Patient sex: F
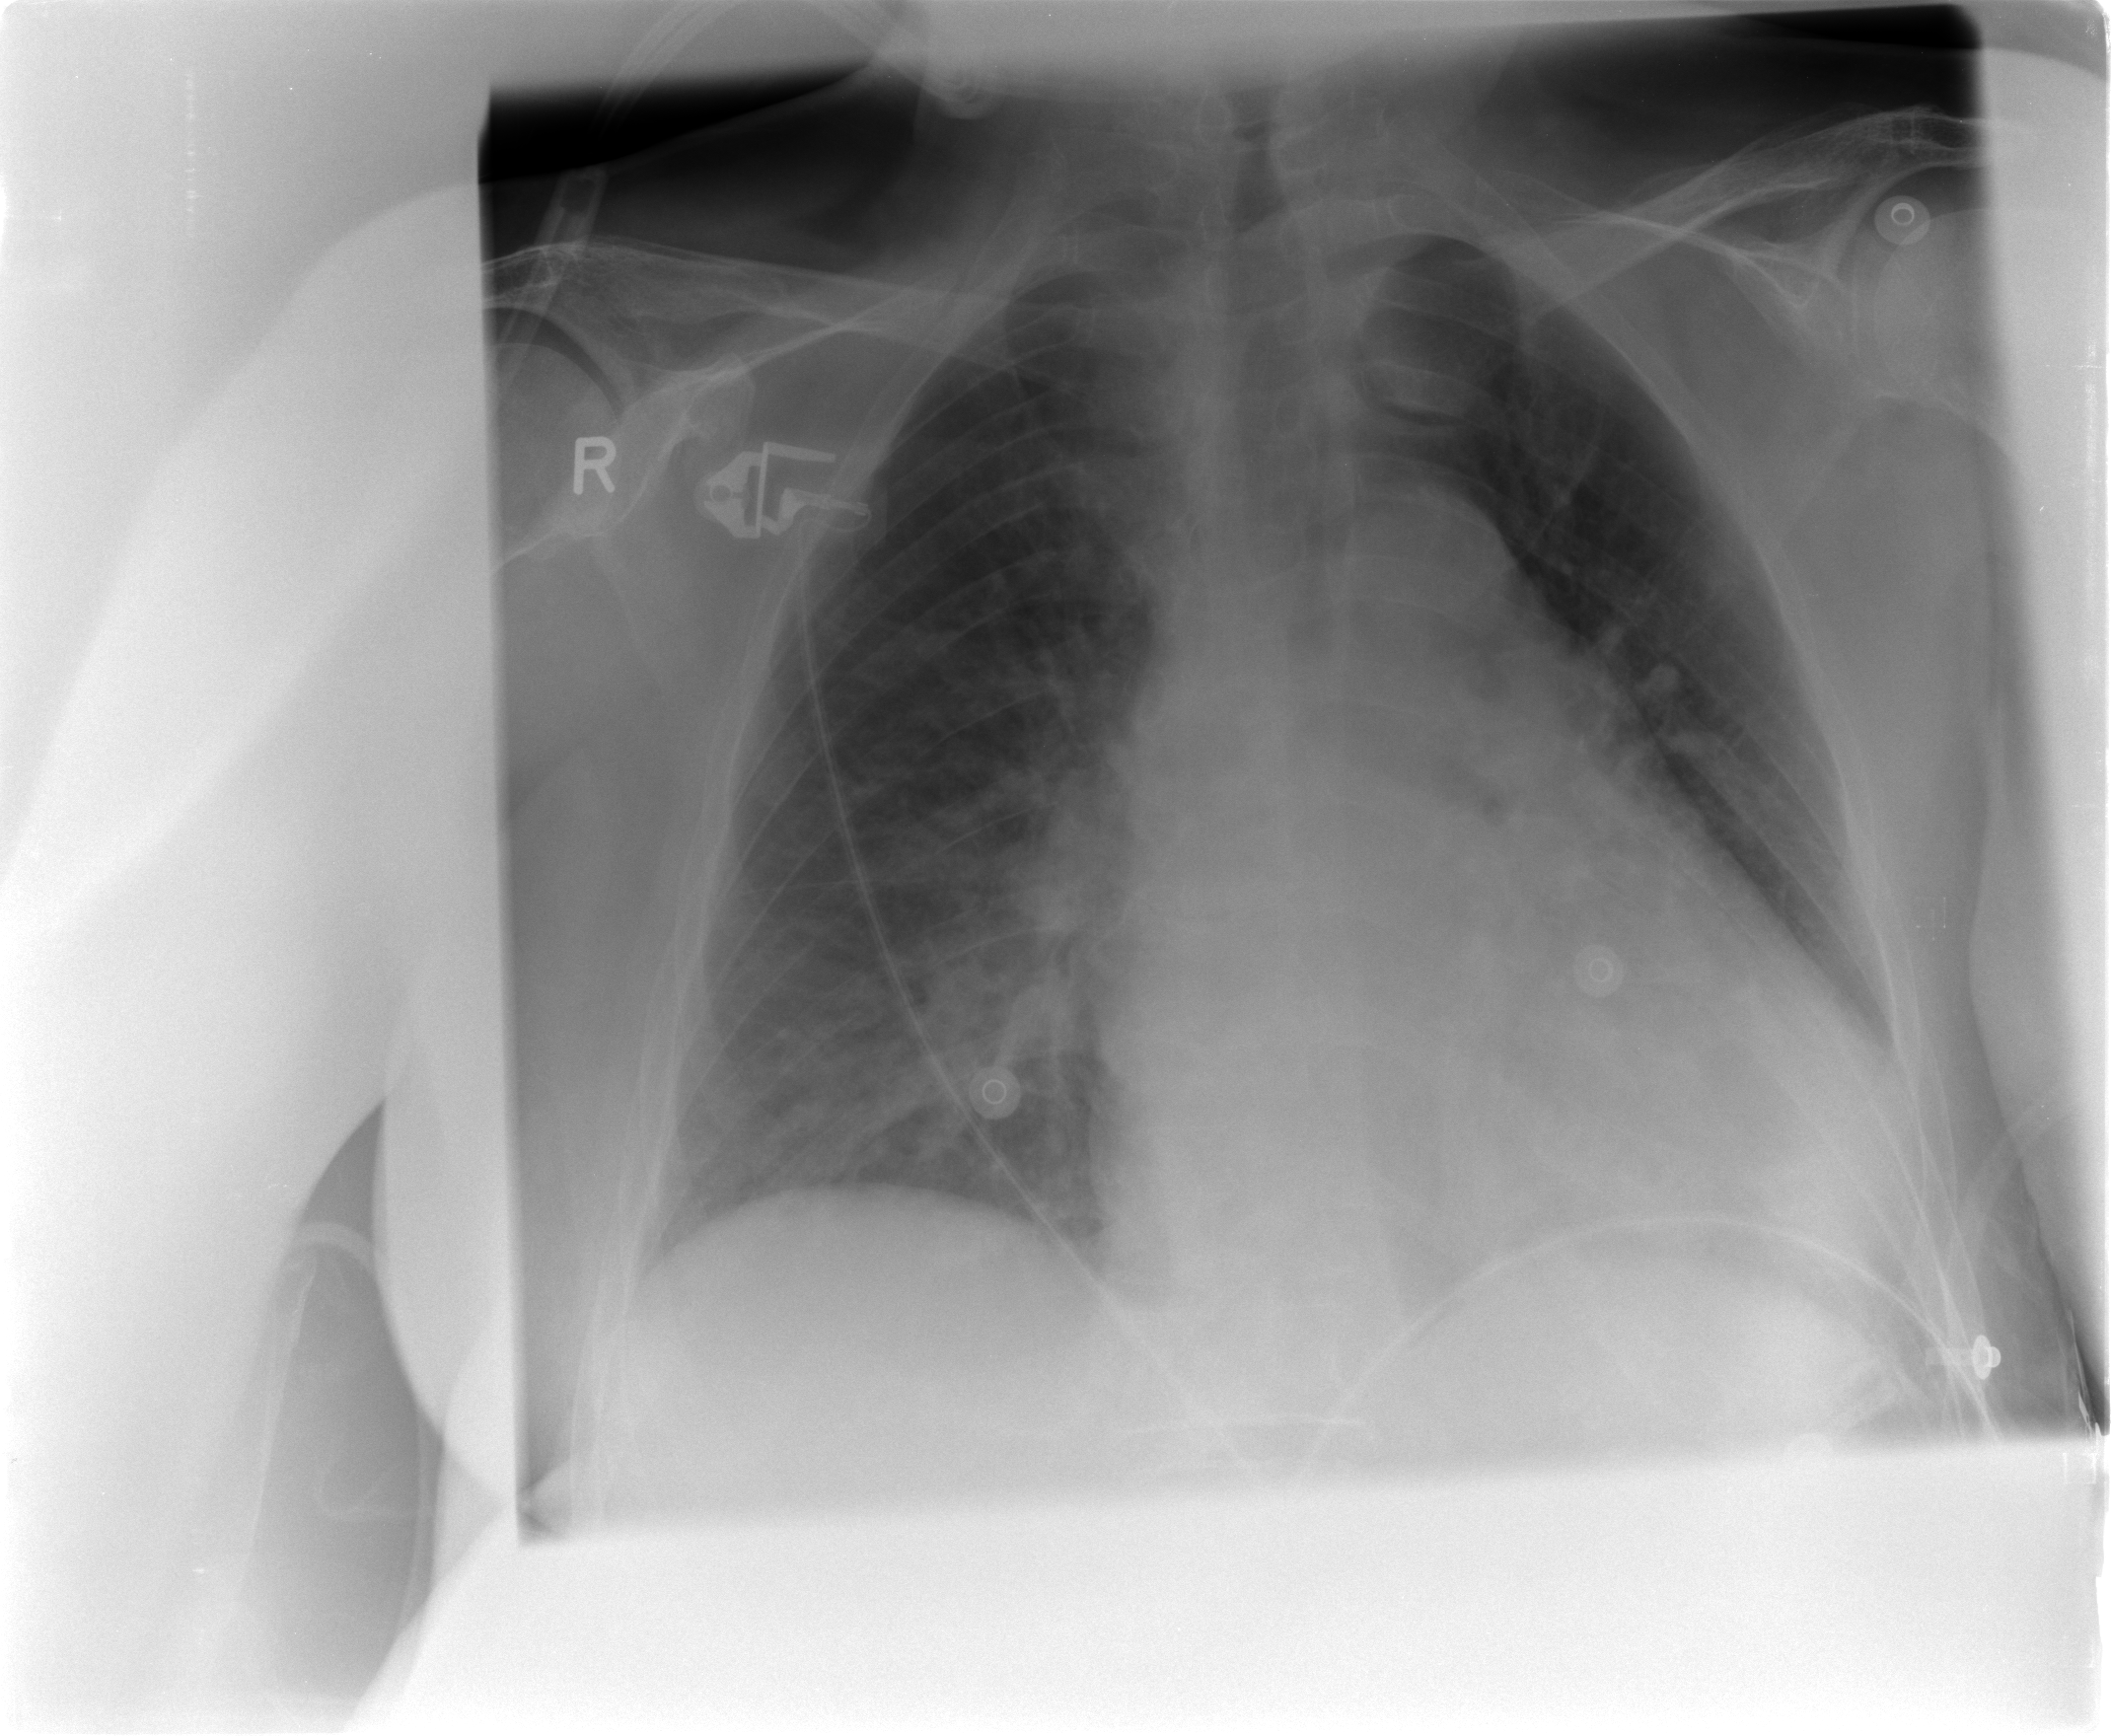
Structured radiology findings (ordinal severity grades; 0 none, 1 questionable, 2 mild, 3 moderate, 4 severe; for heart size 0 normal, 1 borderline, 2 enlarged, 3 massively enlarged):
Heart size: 3
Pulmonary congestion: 3
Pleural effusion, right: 0
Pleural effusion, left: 0
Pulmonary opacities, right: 2
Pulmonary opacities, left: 1
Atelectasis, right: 0
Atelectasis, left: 0